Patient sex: M
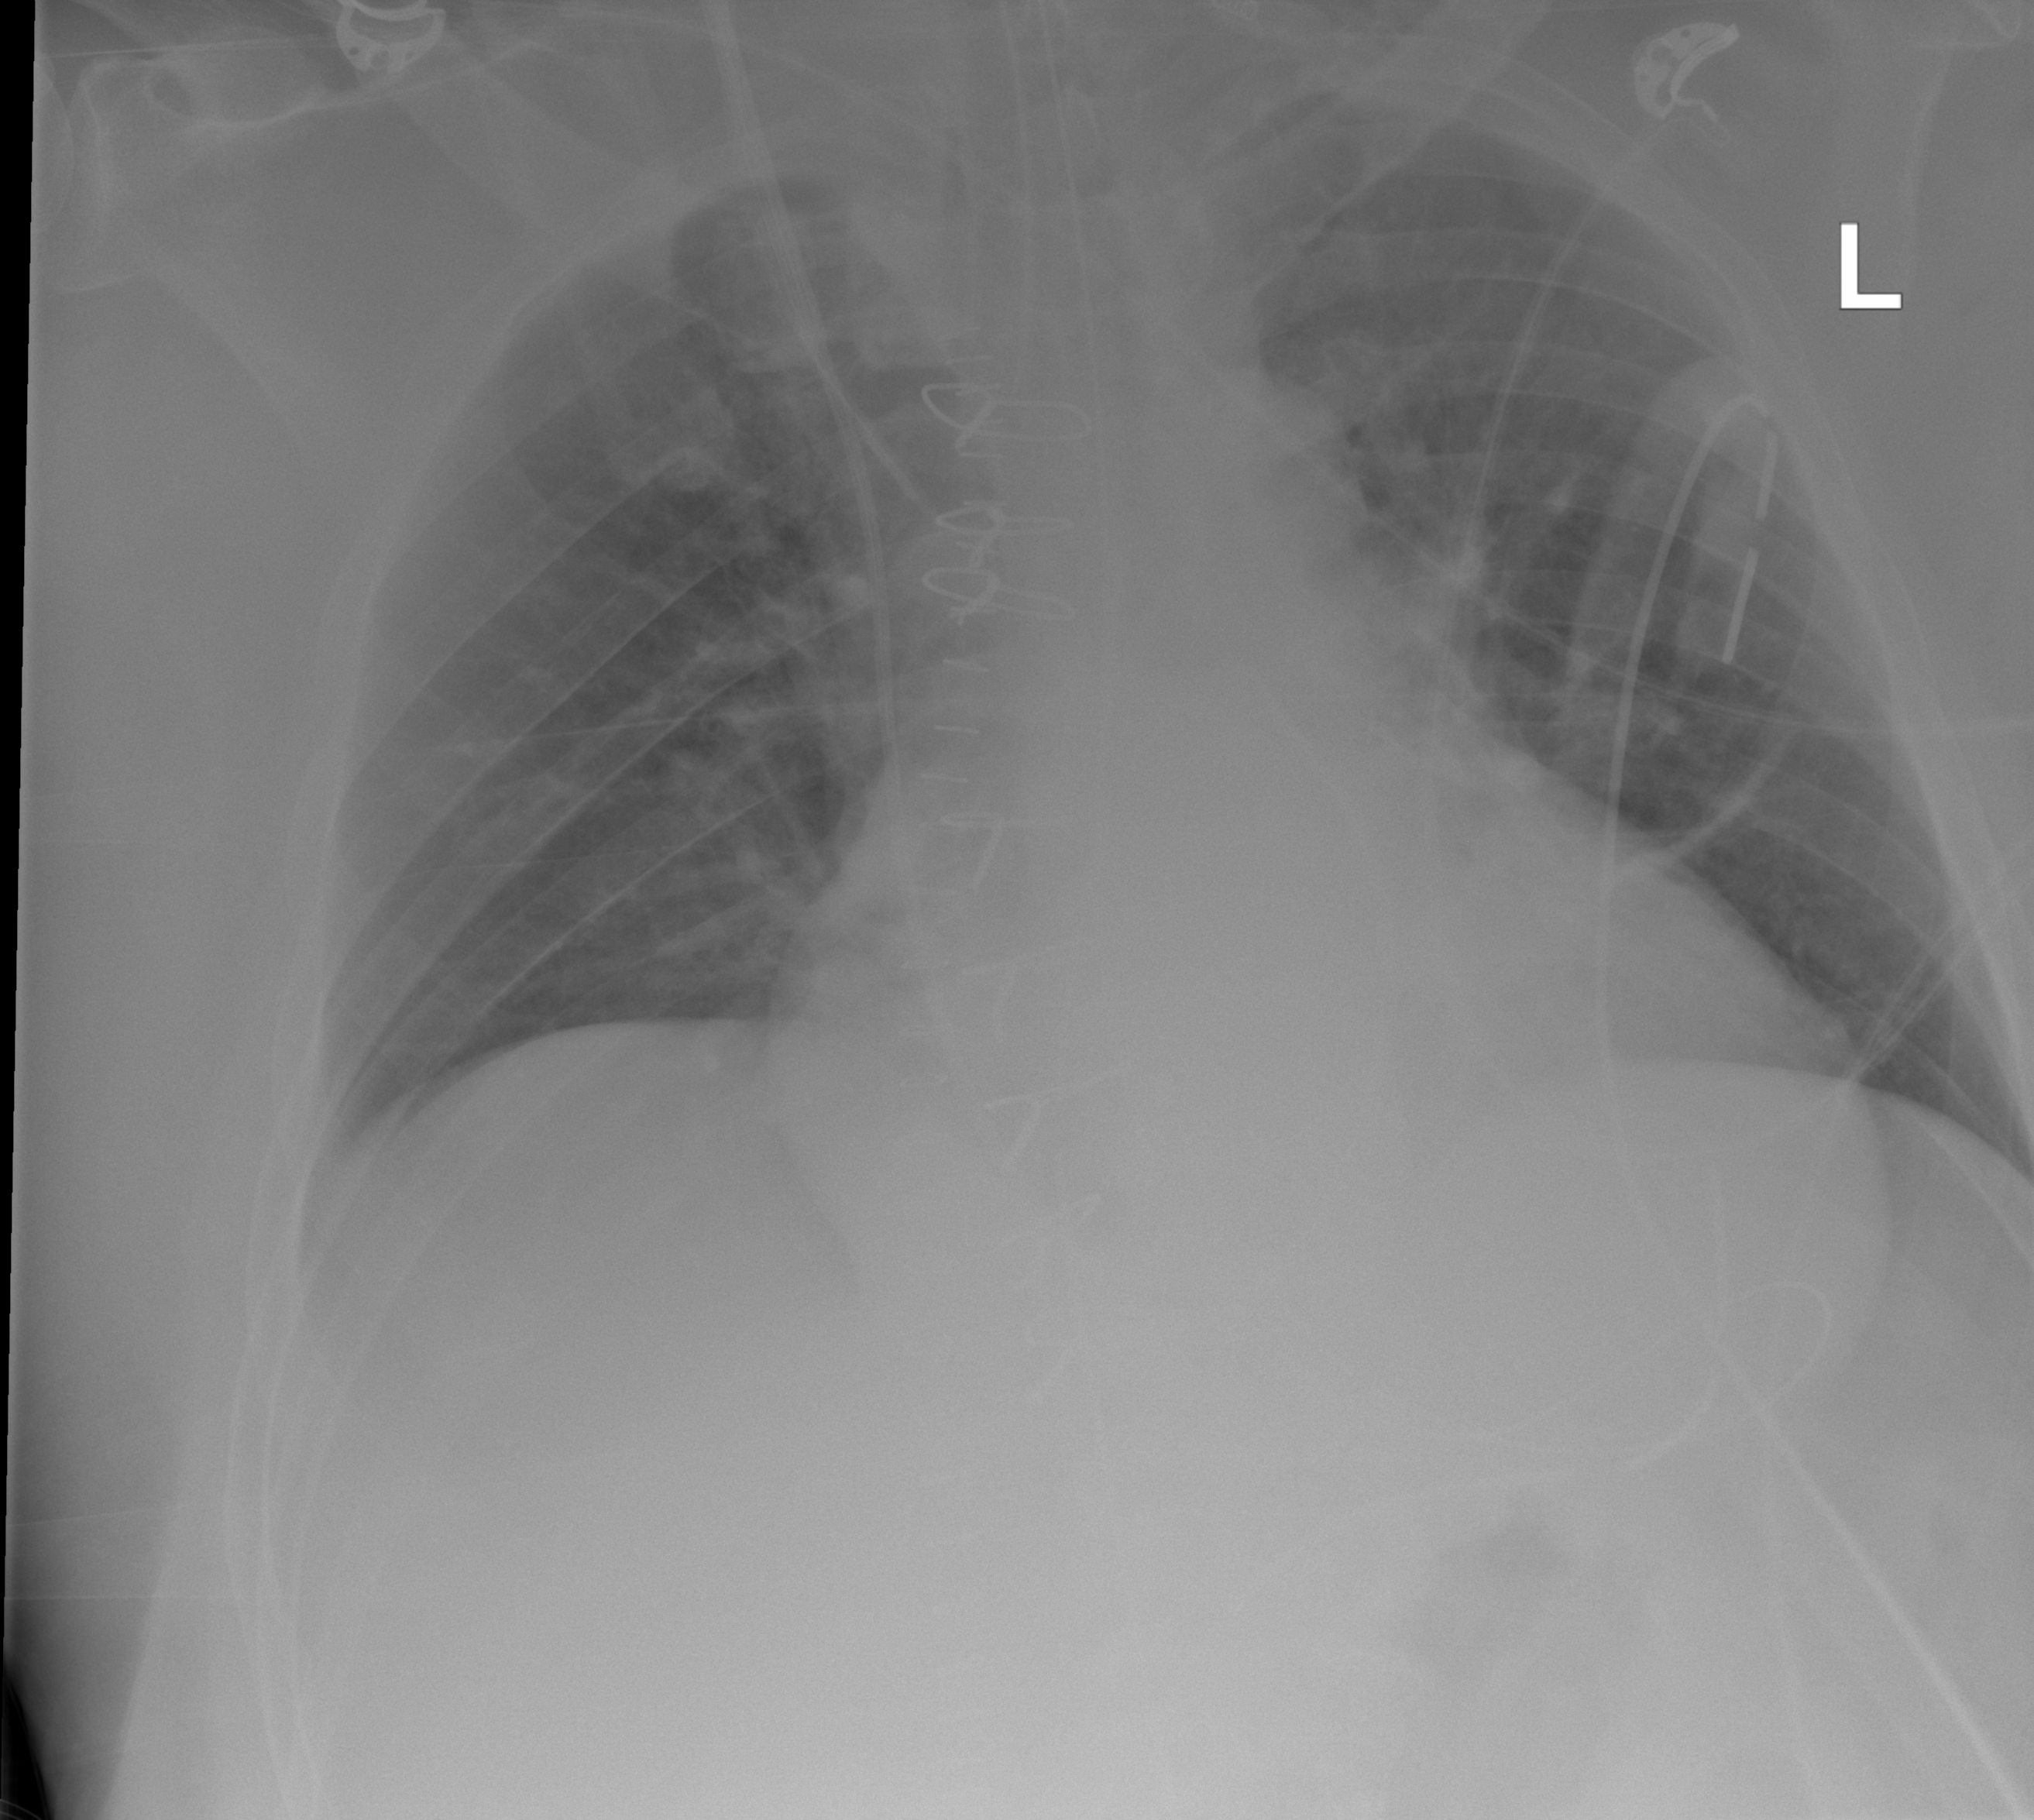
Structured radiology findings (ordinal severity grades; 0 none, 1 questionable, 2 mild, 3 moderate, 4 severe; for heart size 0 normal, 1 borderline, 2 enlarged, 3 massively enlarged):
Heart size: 2
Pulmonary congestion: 2
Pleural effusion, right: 0
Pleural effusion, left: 0
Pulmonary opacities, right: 0
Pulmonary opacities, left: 0
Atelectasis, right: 0
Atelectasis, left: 2